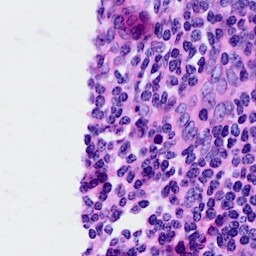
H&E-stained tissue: Cervix